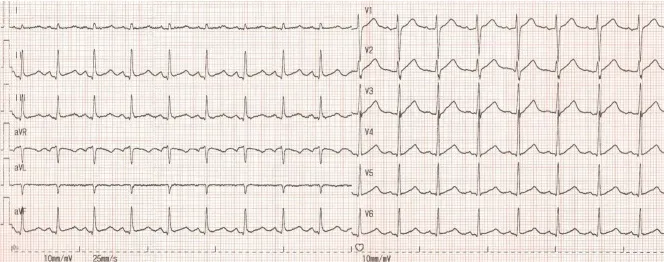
The patient's ECG before cardiac arrest. HR = 105 bpm, RR = 0.568 s, QT = 0.375 s. QTc = 0.498 s, QTc = QT /(RR)1/2.
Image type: electrography (ekg)